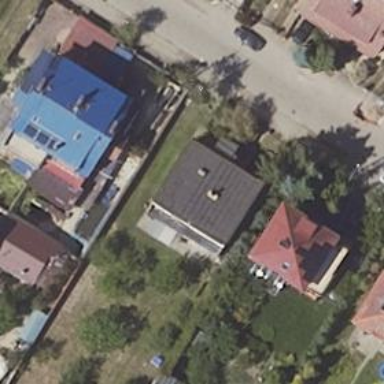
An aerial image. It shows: Residential building.